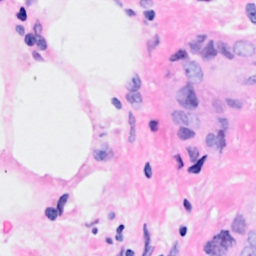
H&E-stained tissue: Breast